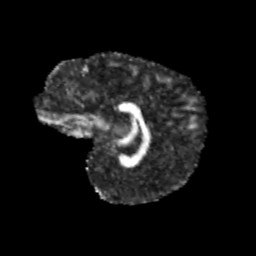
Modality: FA
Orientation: sagittal
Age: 11
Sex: female
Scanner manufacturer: siemens
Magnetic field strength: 3 T
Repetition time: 3.8 s
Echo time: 0.07 s